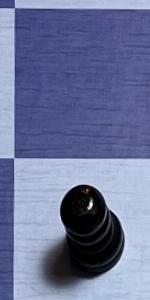
Label: Pawn_Black